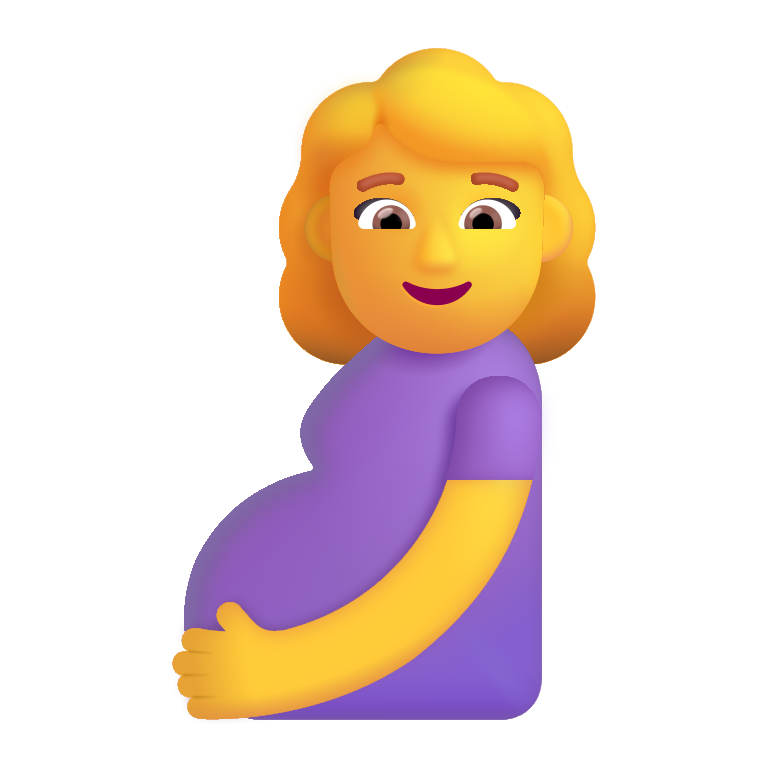
pregnant woman color default